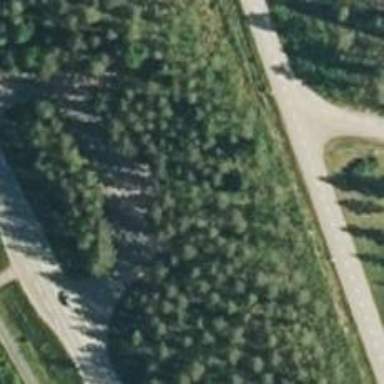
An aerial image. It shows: Rest area on the road.